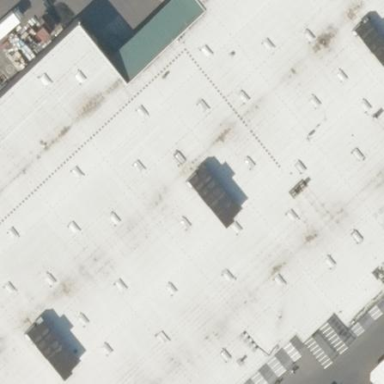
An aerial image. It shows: Retail building housing supermarket.